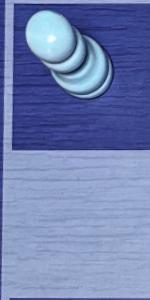
Label: Empty